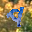
Label: 4